Question: I have a question in MySQL workbench.
How can I make a relation 1 to 0..1 represented visually?
I only found this symbol:

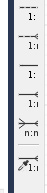
Answer: This isn't obvious, but to make a 1:1 into a 1:0-1 you have to change the 'mandatory' checkbox in the relationship editor.
First, click on the 1:1 tool, then click on the column in the table you wish to be on the '0' side of the relationship, followed by the column on the '1' side. Now, double-click the connector line, and in the editor window under the 'foreign key' tab, uncheck the 'mandatory' checkbox on the '0' side of the relationship. The symbol on the diagram should change appropriately.
Hope that helps.